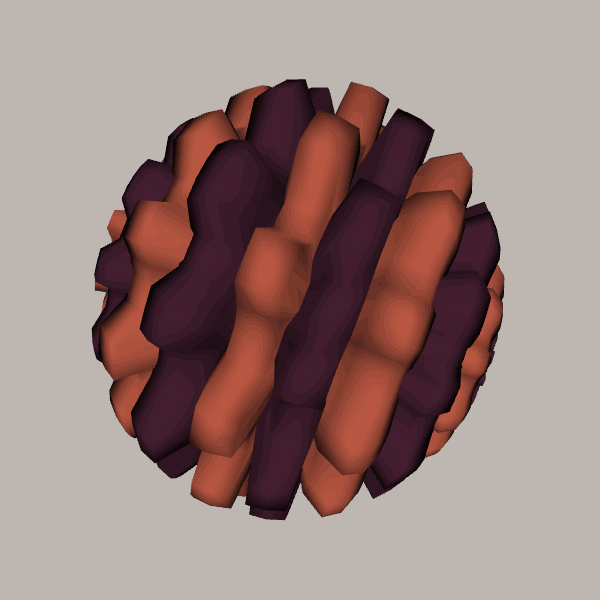
Background: light